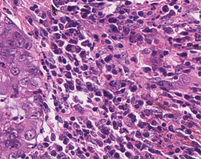
Tumor epithelial tissue: yes
Tumor-associated stroma tissue: yes
Normal tissue: no